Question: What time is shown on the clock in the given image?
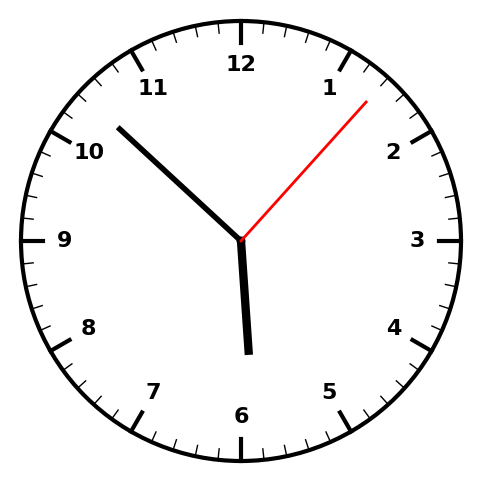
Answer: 05:52:07